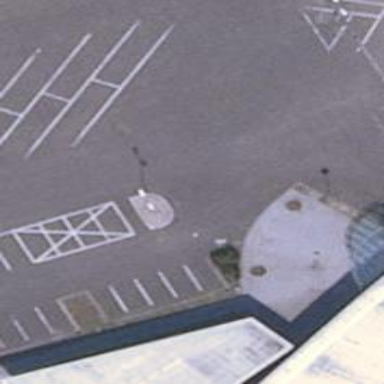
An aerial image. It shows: Parking aisle designated as service road.